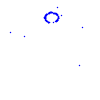
Particle: proton